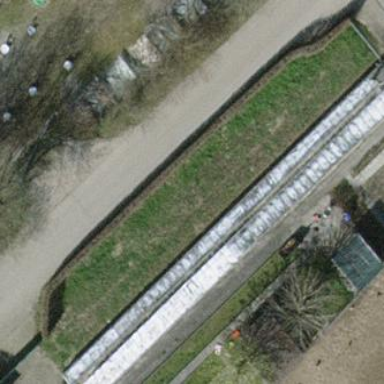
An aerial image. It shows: Greenhouse.